Question: I get following error when using Circle Avatar:
The argument type 'Object' can't be assigned to the parameter type 'ImageProvider'
This is the code:
'''
CircleAvatar(
backgroundImage: snapshot.data['imageUrl'] == ""
? AssetImage('assets/img.png')
: NetworkImage(snapshot.data['imageUrl']));
'''

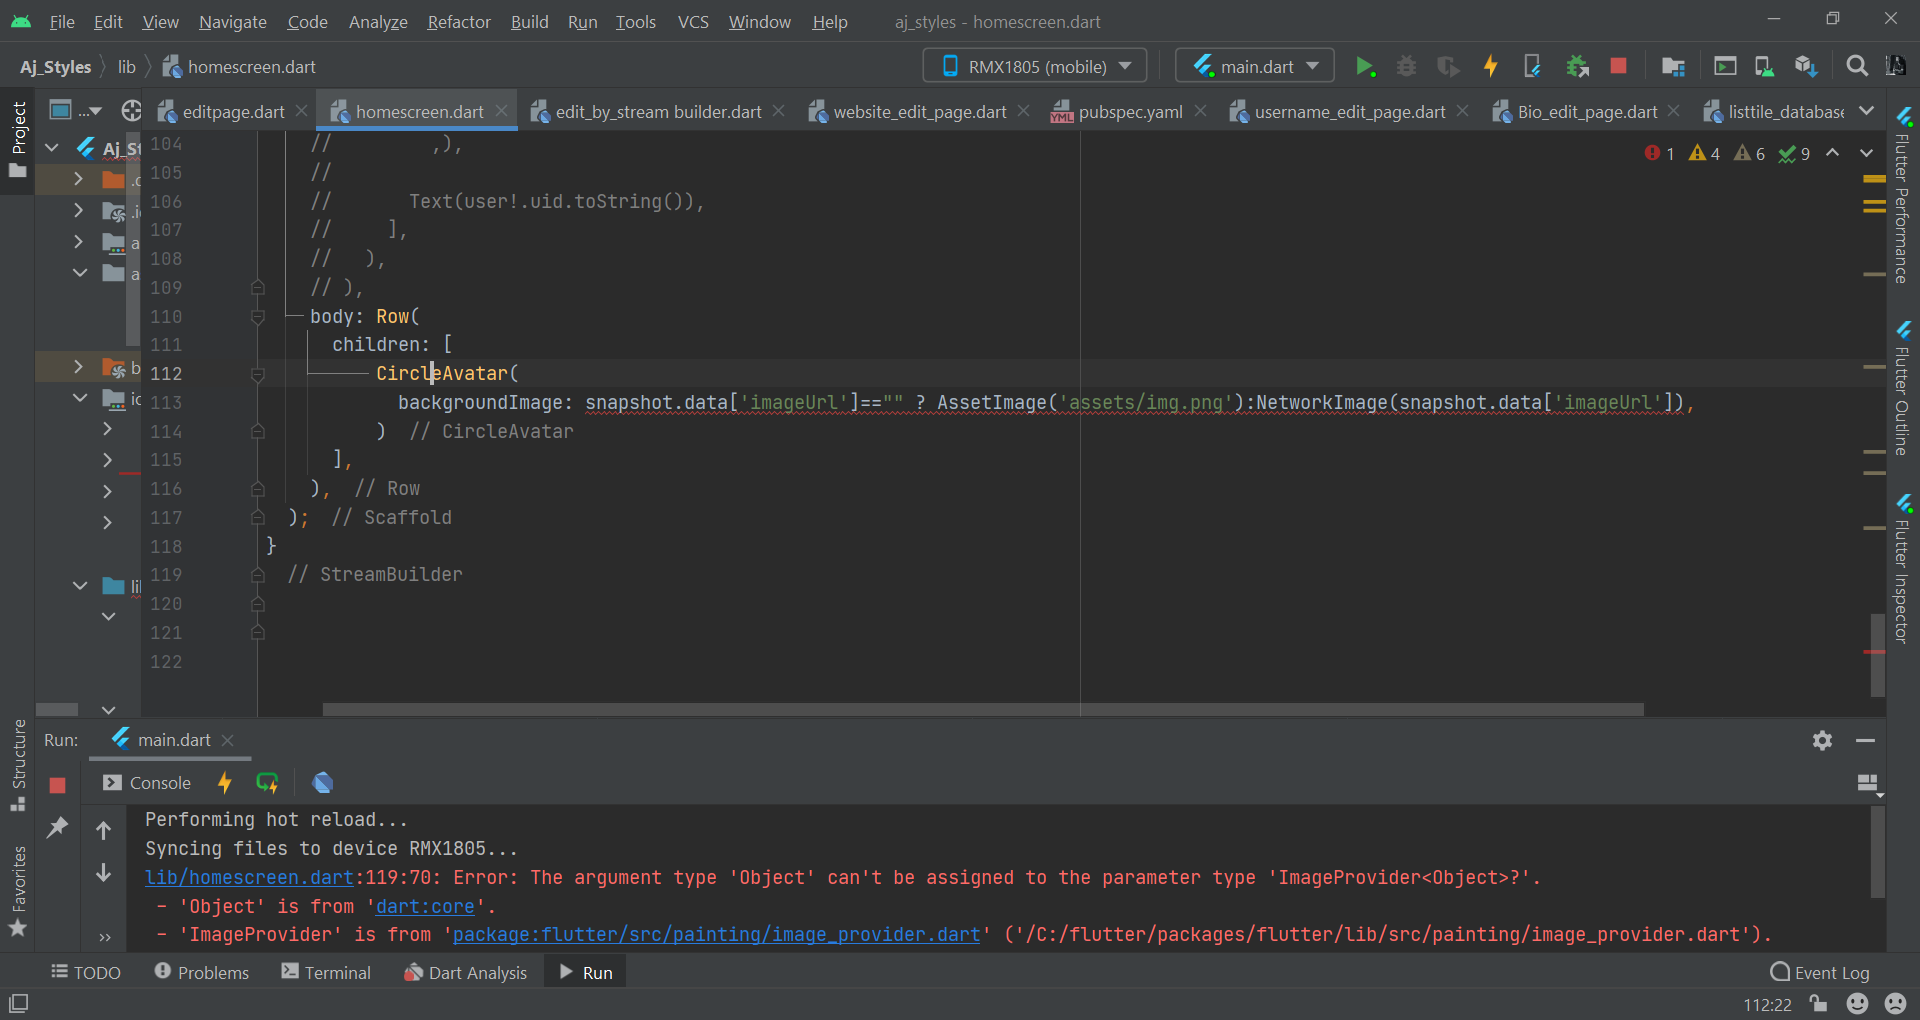
Answer: this is currently an open issue on GitHub with dart 2.12.
As a workaround you can cast the object
'''
AssetImage('assets/img.png') as ImageProvider,
'''